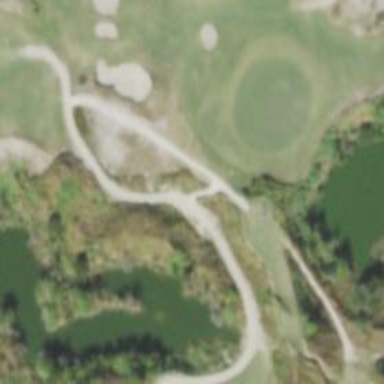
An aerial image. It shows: Pathway for golfing.